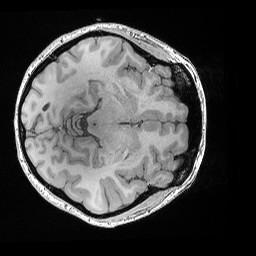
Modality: T1w
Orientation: axial
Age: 20
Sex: female
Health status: healthy
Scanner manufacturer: siemens
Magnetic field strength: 3 T
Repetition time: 0.02 s
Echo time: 0.00492 s